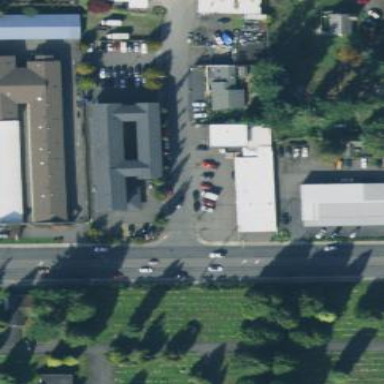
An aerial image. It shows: Commercial area.